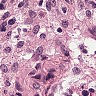
Metastatic tissue present: no